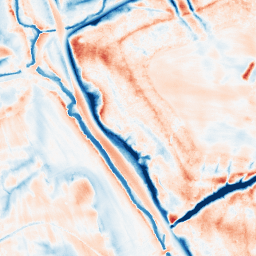
Category: edge_preserving
Decomposition family: guided
Decomposition parameters: radius: 8
eps: 0.01
Upsampling method: sinc_hamming
Upsampling parameters: scale: 4
kernel_size: 16
Upsampling scale: 4